Aerial crown-view tile of a tropical tree (Barro Colorado Island, Panama), acquired 20241112:
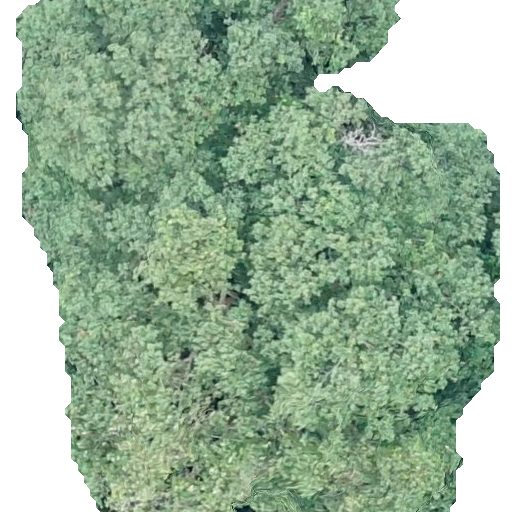
Species: Hieronyma alchorneoides
GBIF accepted scientific name: Hieronyma alchorneoides
Crown area: 373.293 m²